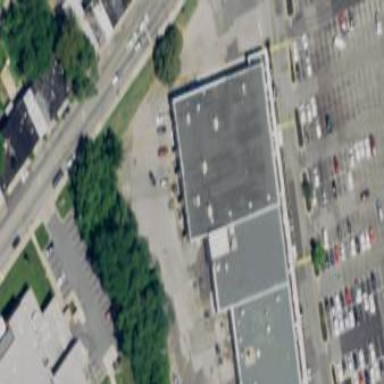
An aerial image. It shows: Building.